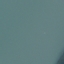
Label: SeaLake